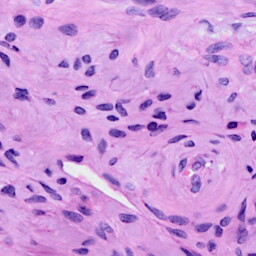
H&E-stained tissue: Cervix